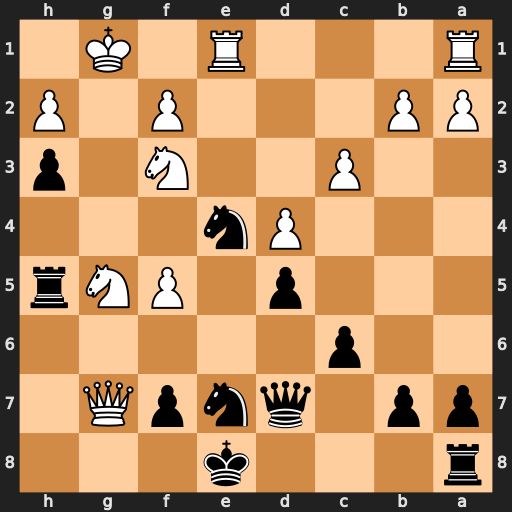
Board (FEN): r3k3/pp1qnpQ1/2p5/3p1PNr/3Pn3/2P2N1p/PP3P1P/R3R1K1
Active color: b
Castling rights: q
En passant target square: -
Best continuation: Qxf5 Nxe4 dxe4